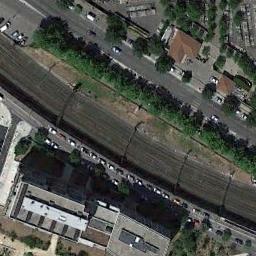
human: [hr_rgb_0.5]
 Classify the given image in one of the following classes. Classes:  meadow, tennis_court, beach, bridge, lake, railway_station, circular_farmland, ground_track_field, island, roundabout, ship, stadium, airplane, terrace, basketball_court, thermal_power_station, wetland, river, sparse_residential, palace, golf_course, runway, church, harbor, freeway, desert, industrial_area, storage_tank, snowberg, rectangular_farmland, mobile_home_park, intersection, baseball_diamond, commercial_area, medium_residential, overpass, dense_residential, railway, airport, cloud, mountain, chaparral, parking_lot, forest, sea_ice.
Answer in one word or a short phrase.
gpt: railway